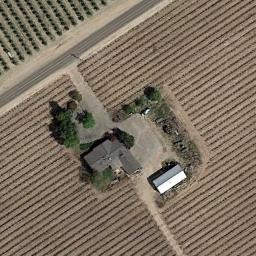
Label: residential